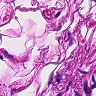
Metastatic tissue present: no